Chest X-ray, PA view. Patient: 32 years old, sex F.
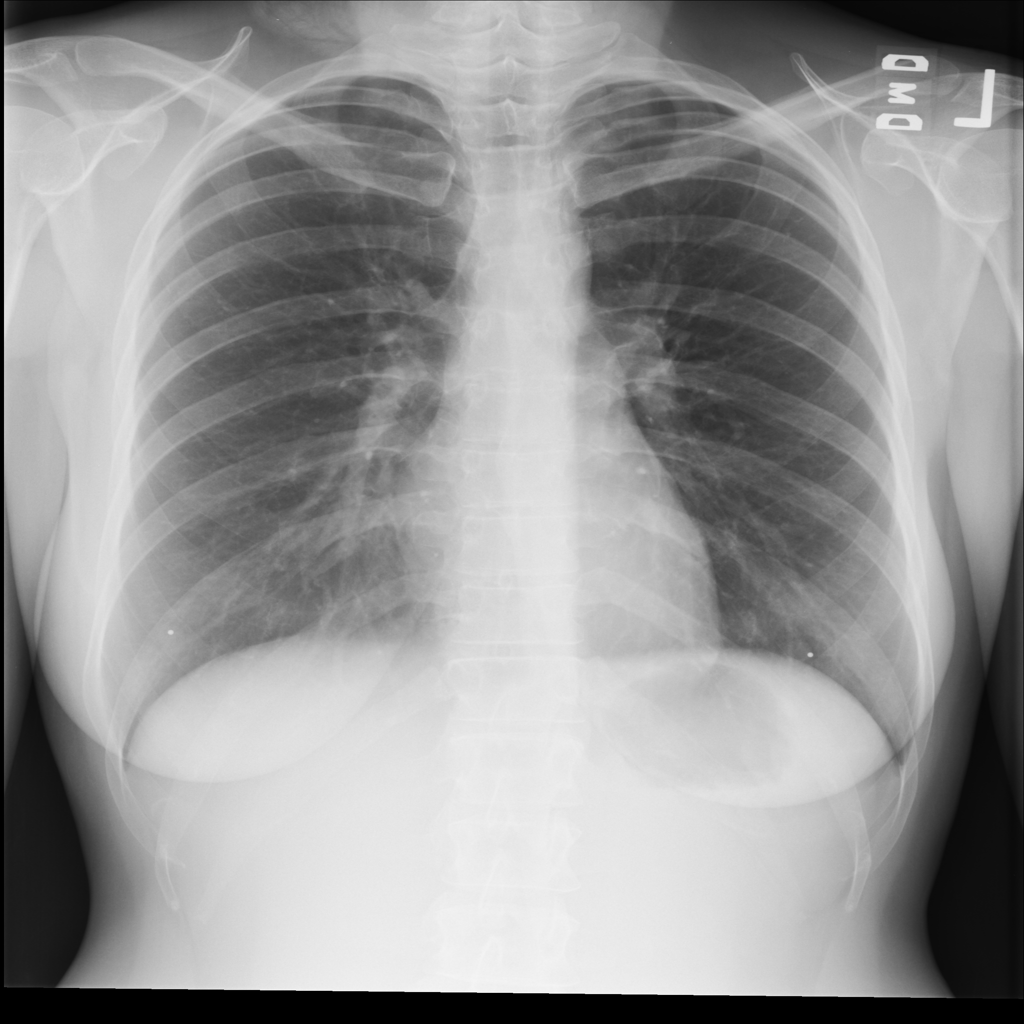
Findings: No Finding